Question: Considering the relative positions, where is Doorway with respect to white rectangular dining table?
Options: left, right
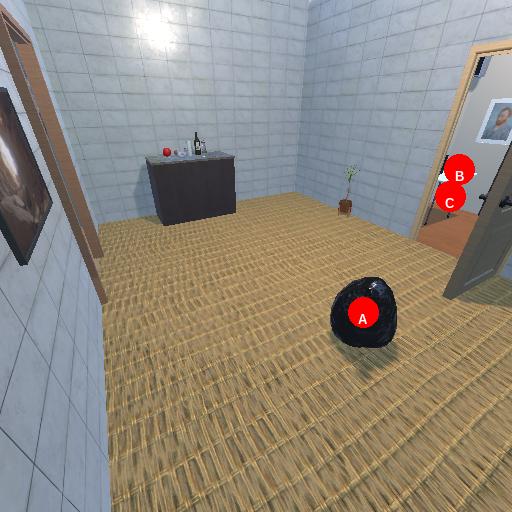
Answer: left